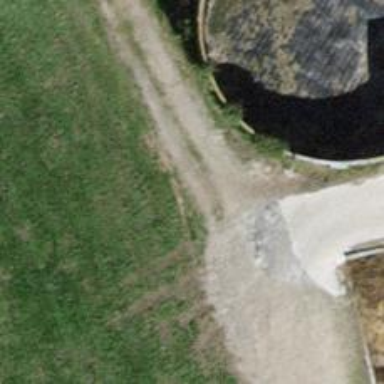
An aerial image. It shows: Track with grade 3 pebblestone surface.